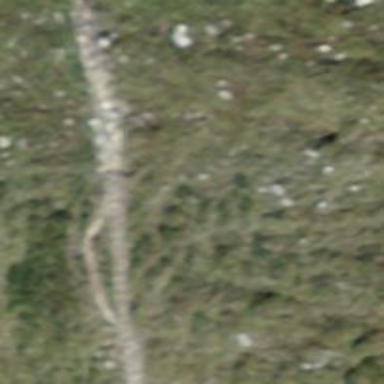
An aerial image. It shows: Unpaved path.